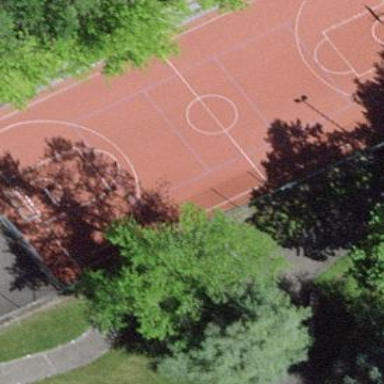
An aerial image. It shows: Multi-sport pitch for leisure activities.